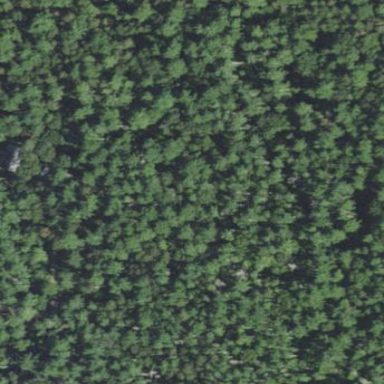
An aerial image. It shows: Nature reserve in forest with mixed evergreen trees.